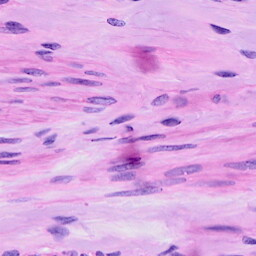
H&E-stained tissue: Ovarian